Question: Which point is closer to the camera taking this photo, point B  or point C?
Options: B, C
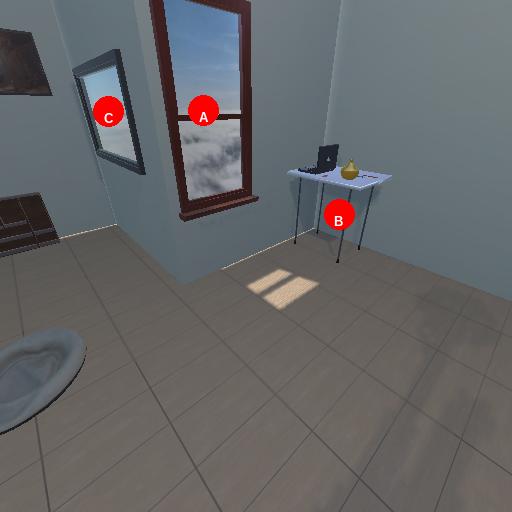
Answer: B